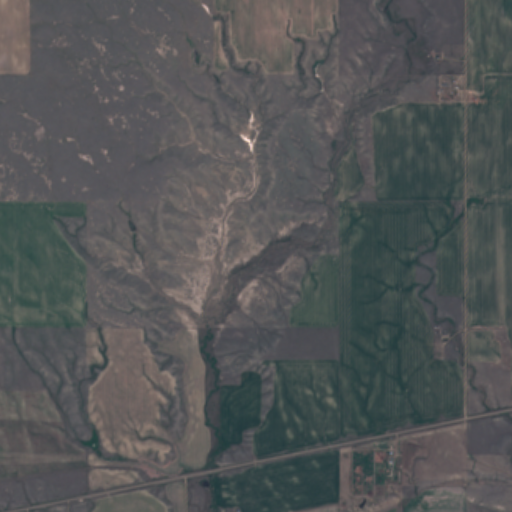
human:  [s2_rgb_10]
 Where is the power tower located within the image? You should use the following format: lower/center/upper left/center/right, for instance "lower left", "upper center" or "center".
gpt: The power tower is located in the lower of the image.
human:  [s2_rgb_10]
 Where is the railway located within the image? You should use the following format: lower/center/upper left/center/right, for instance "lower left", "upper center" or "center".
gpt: The railway is located in the lower right of the image.
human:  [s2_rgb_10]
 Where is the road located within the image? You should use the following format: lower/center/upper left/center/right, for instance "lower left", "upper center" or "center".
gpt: There is no road in the image.